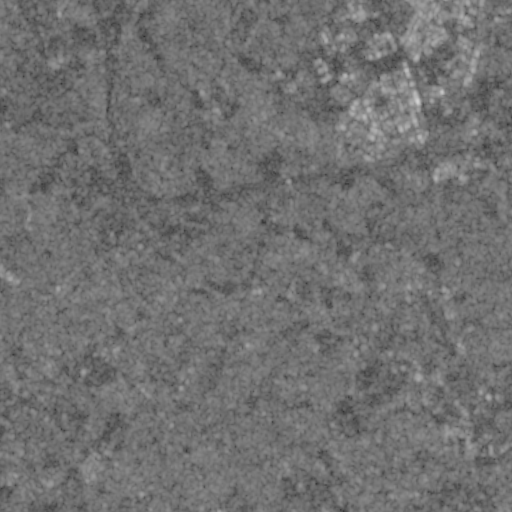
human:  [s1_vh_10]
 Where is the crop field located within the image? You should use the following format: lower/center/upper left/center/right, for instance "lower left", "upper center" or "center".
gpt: The crop field is located in the upper right of the image.
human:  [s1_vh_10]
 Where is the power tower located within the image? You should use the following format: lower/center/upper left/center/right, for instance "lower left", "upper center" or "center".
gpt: The power tower is located in the upper of the image.
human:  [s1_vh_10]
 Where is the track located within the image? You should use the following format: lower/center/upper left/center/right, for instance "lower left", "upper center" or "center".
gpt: The track is located in the lower left of the image.
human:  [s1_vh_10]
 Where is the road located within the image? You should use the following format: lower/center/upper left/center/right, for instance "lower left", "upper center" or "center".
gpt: There is no road in the image.

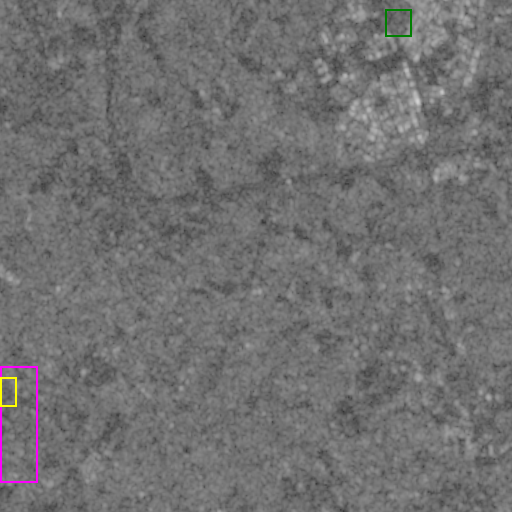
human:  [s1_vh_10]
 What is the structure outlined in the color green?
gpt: The structure outlined in green is a crop field.
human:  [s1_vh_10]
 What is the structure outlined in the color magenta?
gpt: The structure outlined in magenta is a park.
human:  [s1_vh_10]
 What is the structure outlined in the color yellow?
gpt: The structure outlined in yellow is a track.
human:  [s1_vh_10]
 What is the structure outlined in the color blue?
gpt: There is no blue outline.